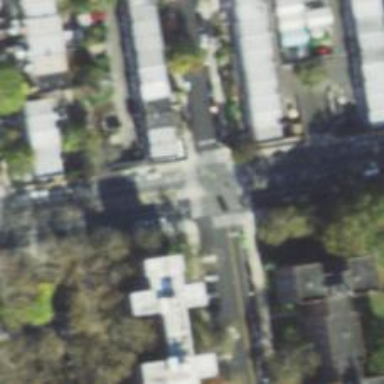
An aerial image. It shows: Footway with asphalt surface and crossing island.